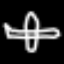
Label: airplane